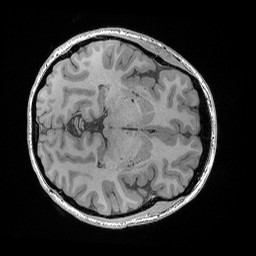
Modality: T1w
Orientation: axial
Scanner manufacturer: siemens
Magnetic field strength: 3 T
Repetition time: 0.02 s
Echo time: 0.00492 s